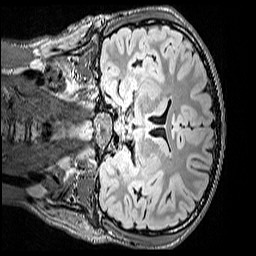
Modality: FLAIR
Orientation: coronal
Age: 12
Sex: male
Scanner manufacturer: siemens
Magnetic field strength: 3 T
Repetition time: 5 s
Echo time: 0.388 s